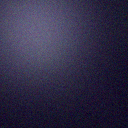
Screen state: off